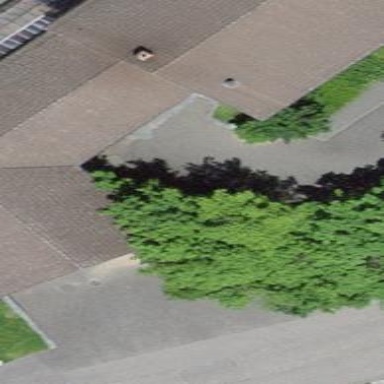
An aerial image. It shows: View of roof of building.